Field crop: maize
Growth stage: 2
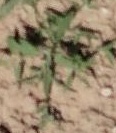
Species: atriplex